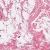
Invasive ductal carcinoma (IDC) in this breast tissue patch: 0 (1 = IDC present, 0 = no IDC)